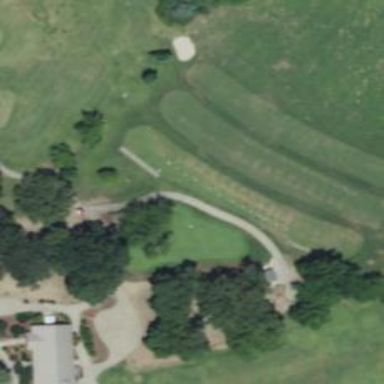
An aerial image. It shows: Grassy area designated as golf tee.